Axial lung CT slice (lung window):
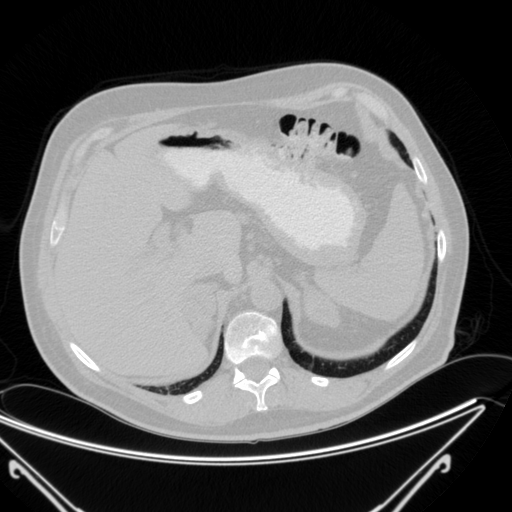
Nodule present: no